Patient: sex F, age 58
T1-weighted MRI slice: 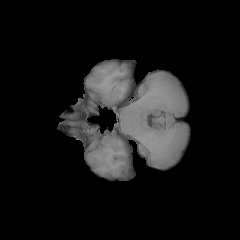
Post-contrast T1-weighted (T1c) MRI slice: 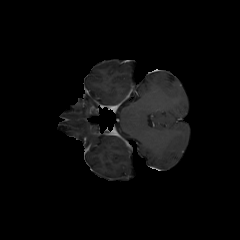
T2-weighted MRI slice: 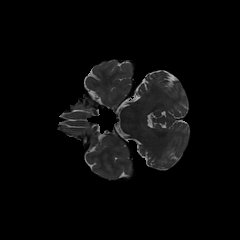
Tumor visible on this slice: no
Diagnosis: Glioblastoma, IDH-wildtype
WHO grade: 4